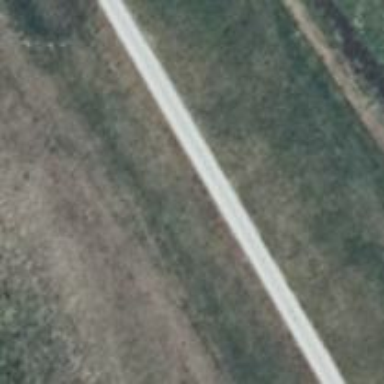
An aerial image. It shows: Compacted path road.